Field crop: tomato
Growth stage: 1
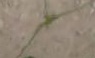
Species: cyperus